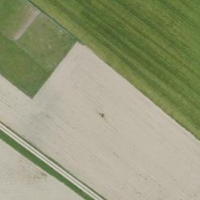
EUNIS habitat code: 52
Species observed at this site:
Cyperus esculentus